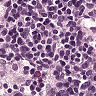
Metastatic tissue present: no